Interaction volume radius: 5 \u00c5
Interaction volume height: 25 \u00c5
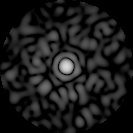
Disorder parameter: 0.8368